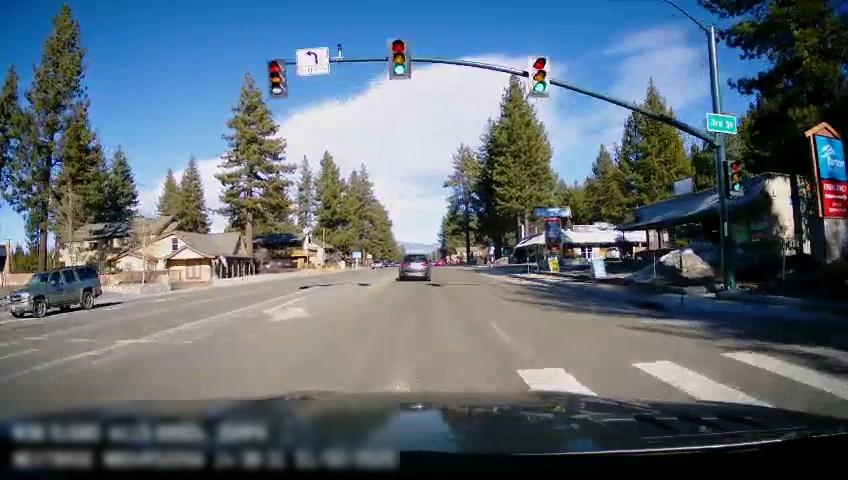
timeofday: Day
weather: Sunny
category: Drivable Space
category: Vehicles | SUV
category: Vehicles | SUV
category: Vehicles | Car
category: Lanes | Opposite Lane
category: Lanes | Current Lane
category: Traffic | Signs
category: Traffic | Signs
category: Traffic | Lights
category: Traffic | Lights
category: Traffic | Lights